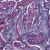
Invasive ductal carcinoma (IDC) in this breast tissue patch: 1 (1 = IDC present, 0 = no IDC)